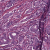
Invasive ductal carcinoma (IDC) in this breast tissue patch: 1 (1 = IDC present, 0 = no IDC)